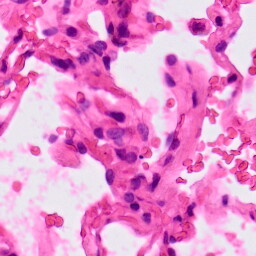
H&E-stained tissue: Lung